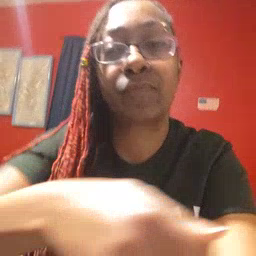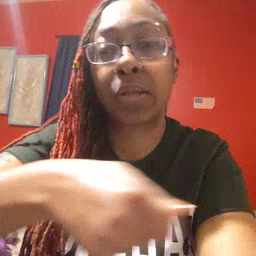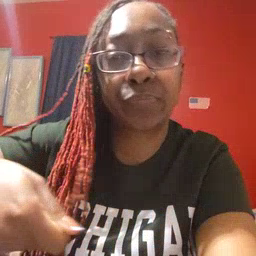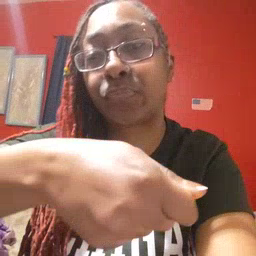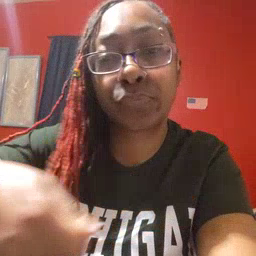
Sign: vacuum